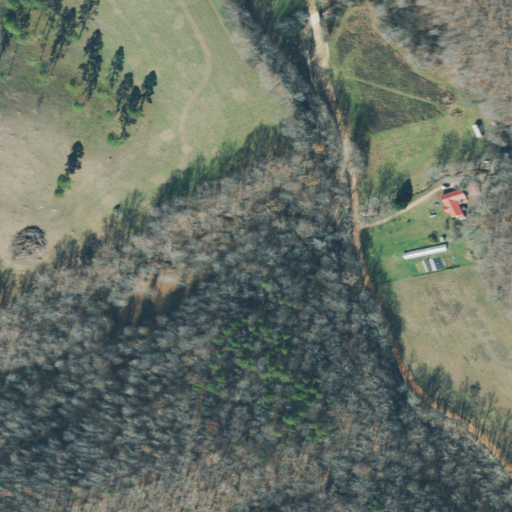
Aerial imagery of valley in Tennessee named Buck Hollow containing deciduous forest, pasture, open development, mixed forest, and low intensity development